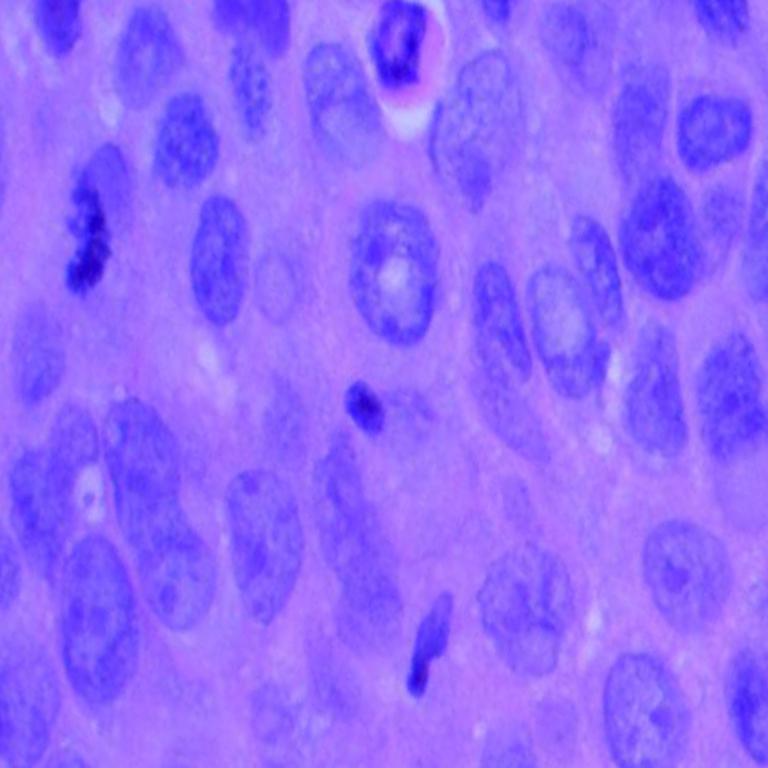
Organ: lung
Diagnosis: squamous carcinomas